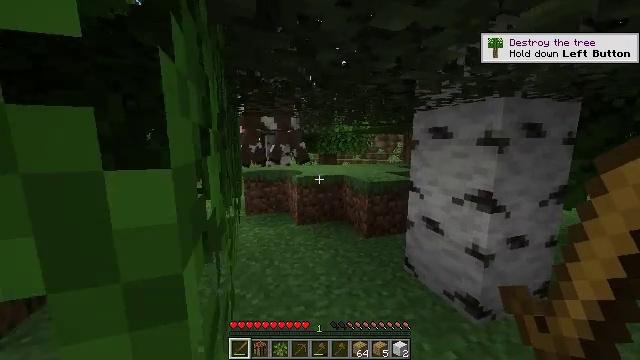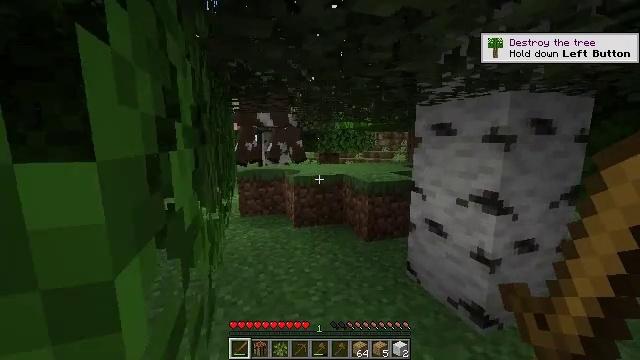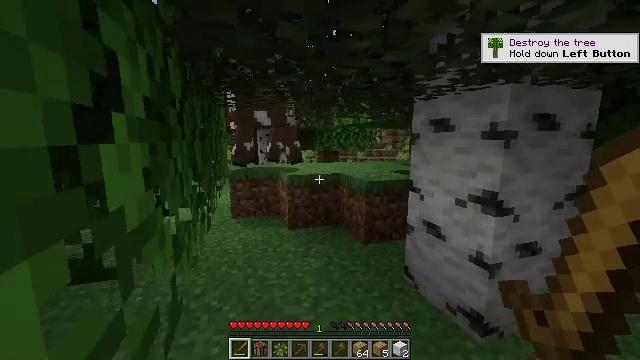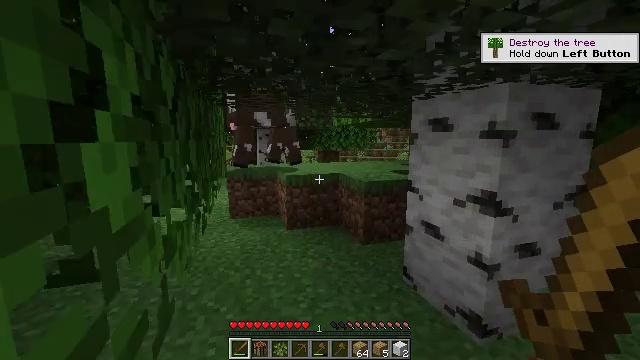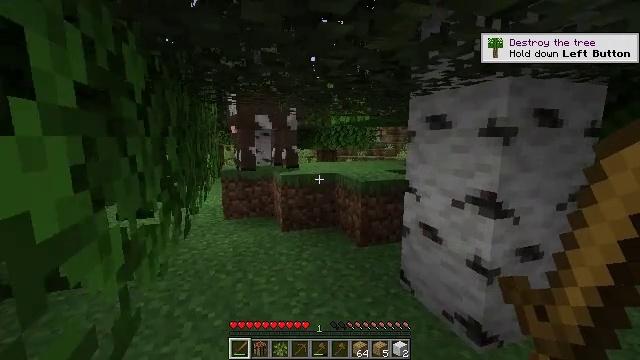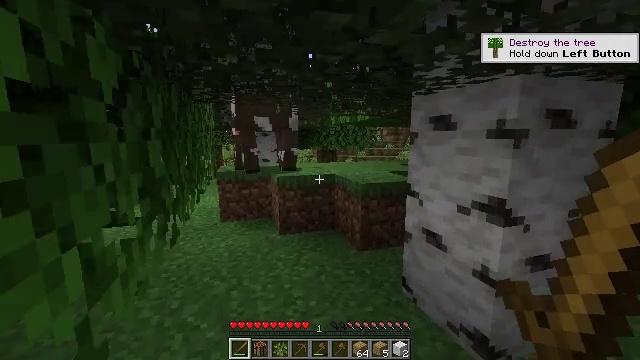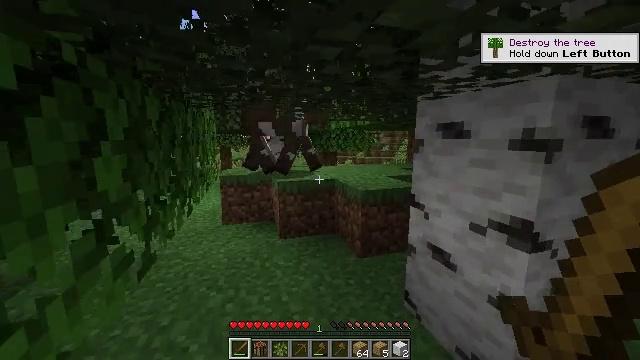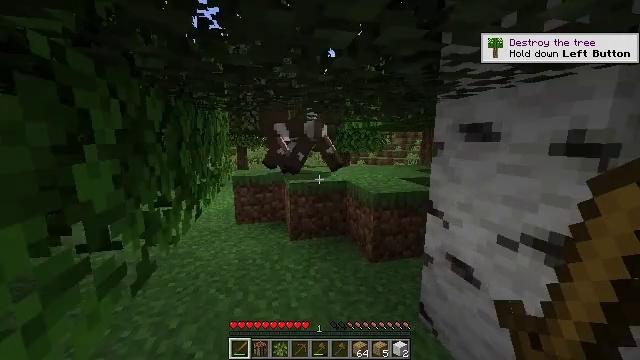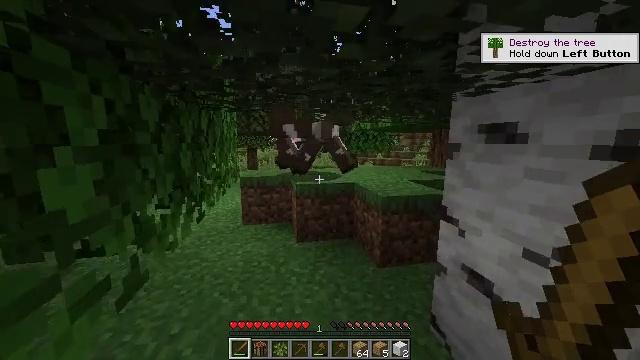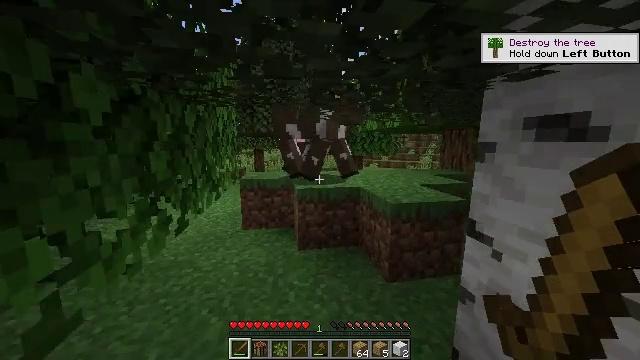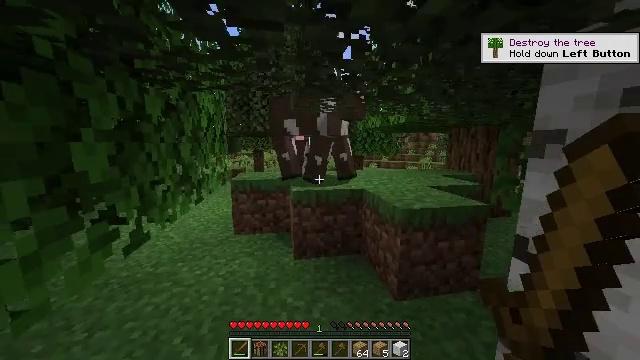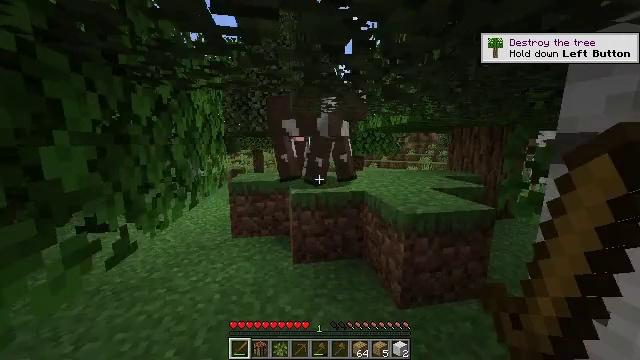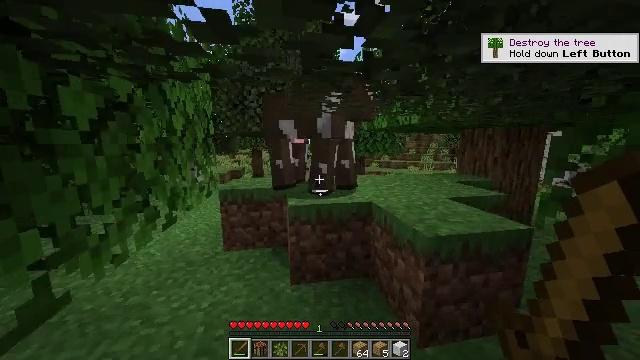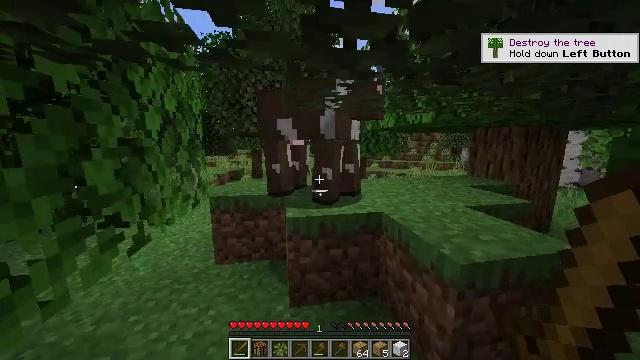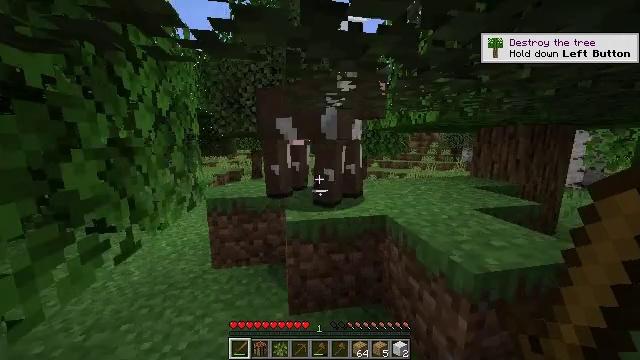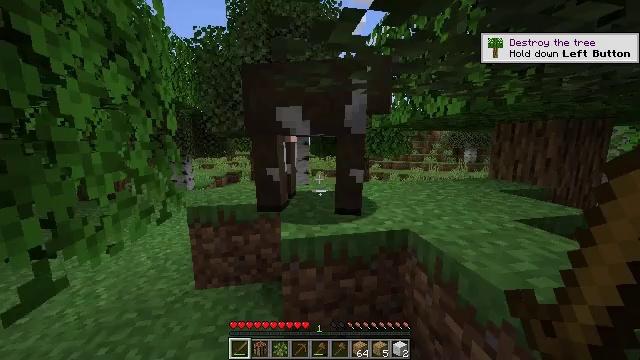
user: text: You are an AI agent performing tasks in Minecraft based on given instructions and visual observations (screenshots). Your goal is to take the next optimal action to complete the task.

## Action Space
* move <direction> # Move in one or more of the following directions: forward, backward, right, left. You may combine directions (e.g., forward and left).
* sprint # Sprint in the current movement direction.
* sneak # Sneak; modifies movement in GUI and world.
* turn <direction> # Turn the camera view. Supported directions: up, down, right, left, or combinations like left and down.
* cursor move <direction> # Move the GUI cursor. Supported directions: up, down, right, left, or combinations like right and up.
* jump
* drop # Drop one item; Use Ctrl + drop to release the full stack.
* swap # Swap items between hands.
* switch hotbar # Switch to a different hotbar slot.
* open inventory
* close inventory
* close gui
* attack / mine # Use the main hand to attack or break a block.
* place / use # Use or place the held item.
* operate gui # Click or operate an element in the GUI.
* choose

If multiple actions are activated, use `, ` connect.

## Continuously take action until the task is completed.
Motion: motion action
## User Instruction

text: Kill the cow.
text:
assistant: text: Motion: move forward, sprint
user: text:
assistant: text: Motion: move forward, sprint
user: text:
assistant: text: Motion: move forward, sprint
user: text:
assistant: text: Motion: move forward, sprint
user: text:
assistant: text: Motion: move forward, sprint
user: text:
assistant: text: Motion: move forward, sprint
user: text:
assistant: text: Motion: move forward, sprint, turn left
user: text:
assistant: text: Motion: move forward, sprint, turn left
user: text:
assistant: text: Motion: move forward, sprint, turn left
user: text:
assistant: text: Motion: move forward, sprint
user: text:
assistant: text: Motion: move forward, sprint
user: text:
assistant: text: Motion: move forward, sprint
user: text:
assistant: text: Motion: move forward, sprint
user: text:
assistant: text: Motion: move forward, sprint
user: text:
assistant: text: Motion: move forward, sprint
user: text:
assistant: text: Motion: move forward, sprint
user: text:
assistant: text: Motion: move forward, sprint, attack / mine
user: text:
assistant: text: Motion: move forward, sprint, attack / mine
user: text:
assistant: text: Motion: move forward, sprint, attack / mine
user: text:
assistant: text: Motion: move forward, sprint, attack / mine
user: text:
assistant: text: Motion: move forward, sprint
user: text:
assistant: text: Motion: sprint